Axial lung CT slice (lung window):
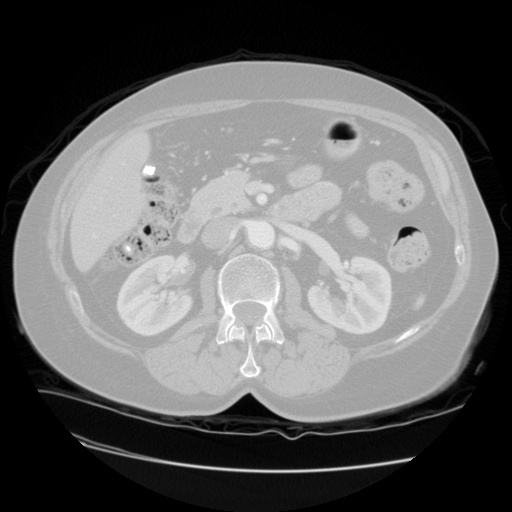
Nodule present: no